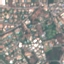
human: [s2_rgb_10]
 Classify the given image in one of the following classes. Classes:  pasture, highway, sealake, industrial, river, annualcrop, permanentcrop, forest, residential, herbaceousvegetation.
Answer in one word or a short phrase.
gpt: Residential